Question: I been testing Telerik Sitefinity CMS. I noticed drag and drop content blocks on the page like in the screen shot I am dragging and dropping content on the page and certain areas allow to drop those blocks with dashed lines.
Are there any tutorials or posts someone tried this and shared to achieve that kind of functionality?
Someone tell me is this webpart or jquery functionality?
anyone help me to the right direction please. just for learning purpose.

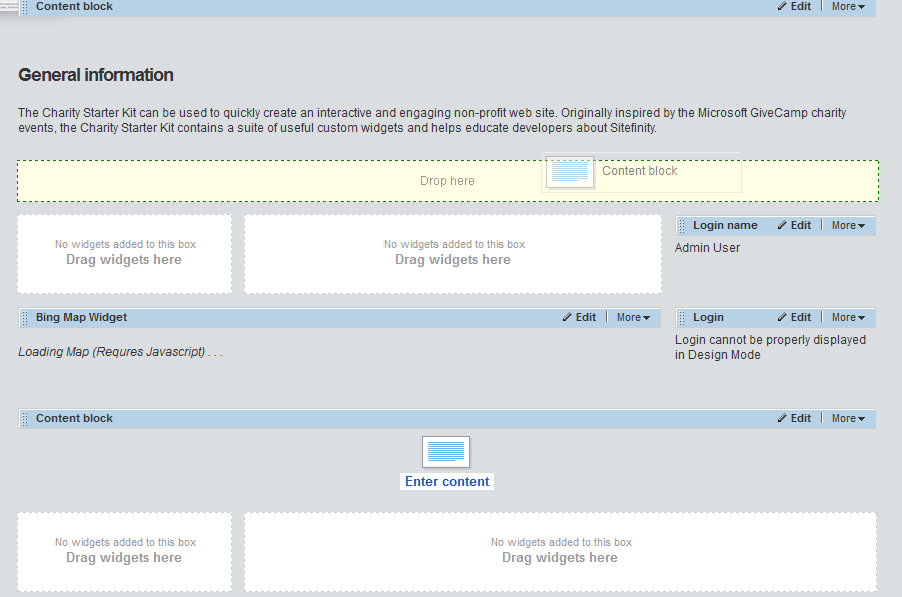
Answer: You should check out 'jQuery UI'. <URL> in your case.